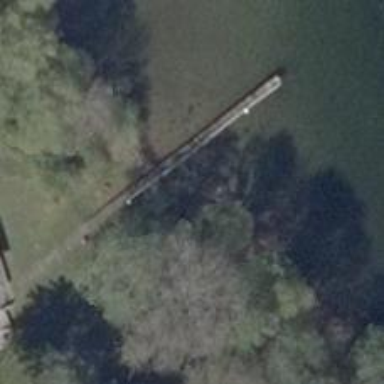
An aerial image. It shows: Man-made pier.